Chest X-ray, AP view. Patient: 5 years old, sex F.
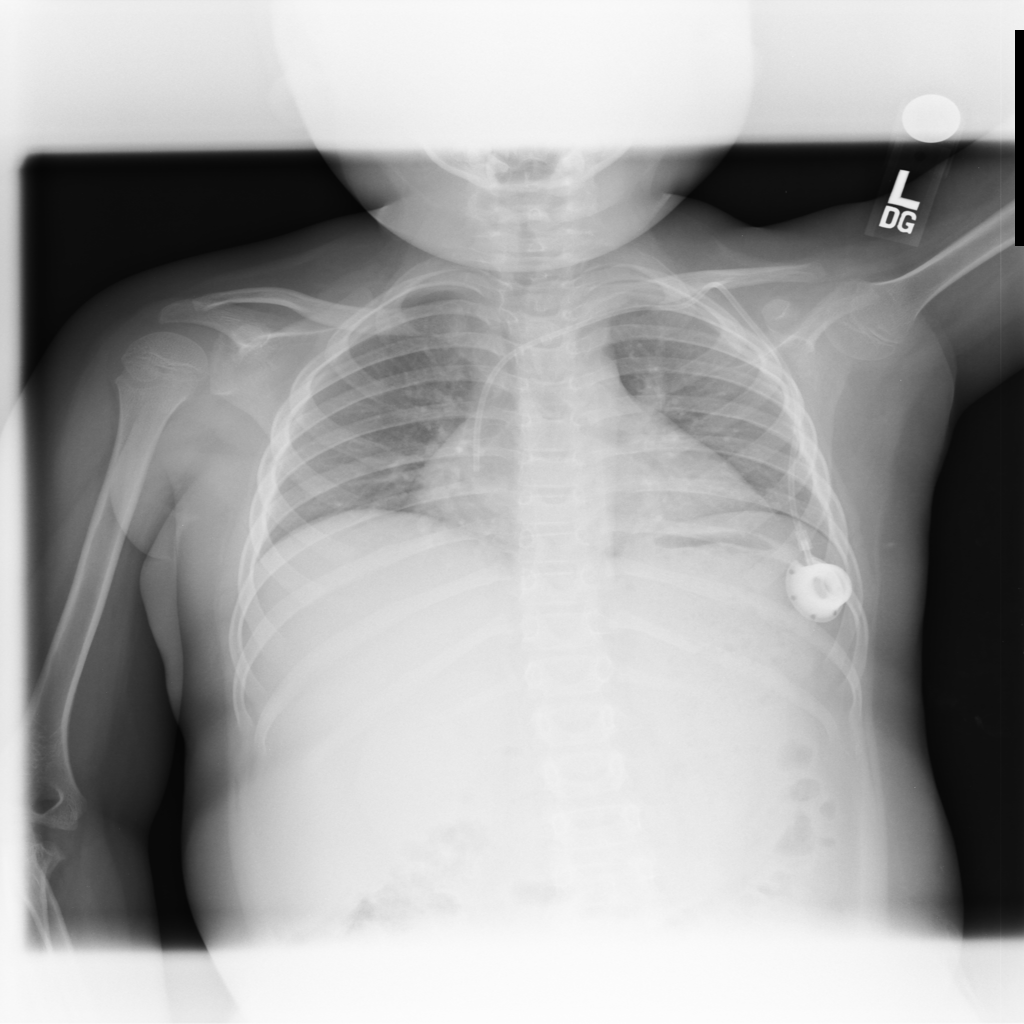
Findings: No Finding